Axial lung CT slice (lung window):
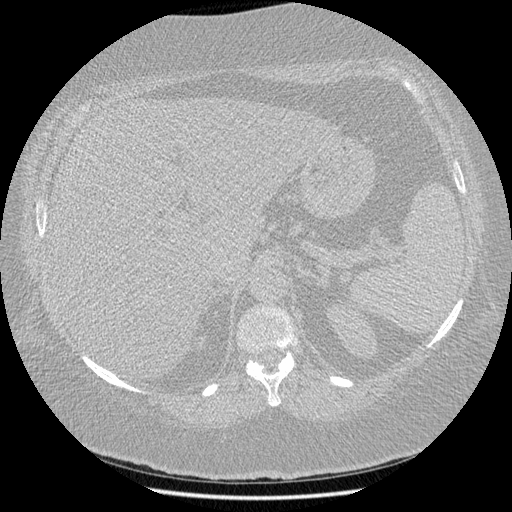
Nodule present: no